Aerial crown-view tile of a tropical tree (Barro Colorado Island, Panama), acquired 20250414:
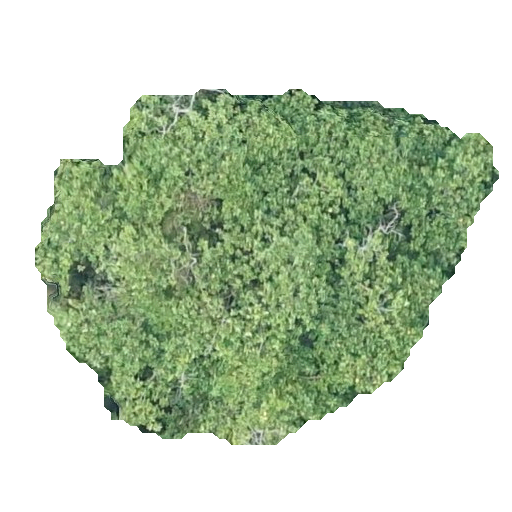
Species: Hieronyma alchorneoides
GBIF accepted scientific name: Hieronyma alchorneoides
Crown area: 176.247 m²